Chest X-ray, PA view. Patient: 59 years old, sex M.
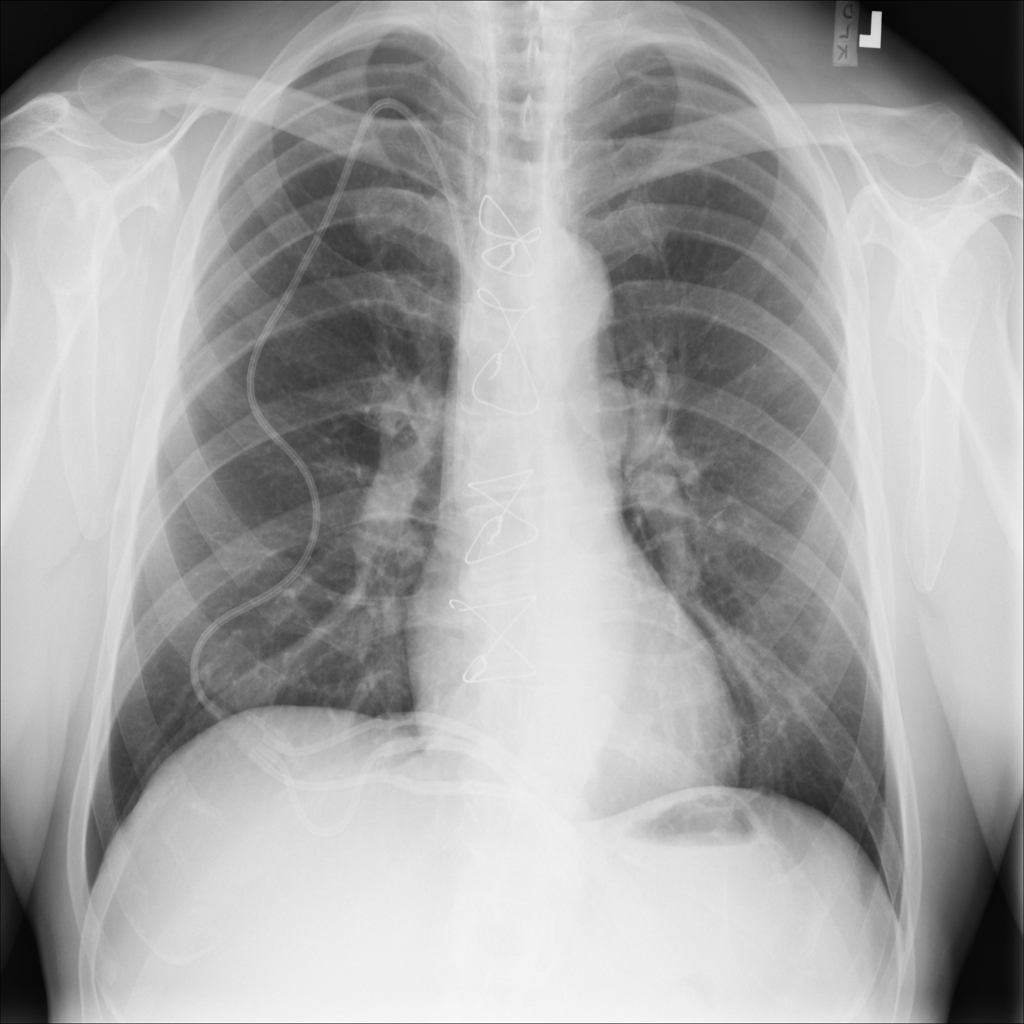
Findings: No Finding